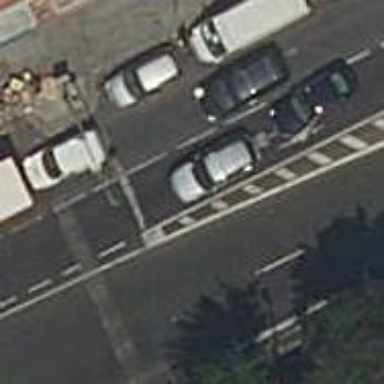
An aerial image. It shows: Road with traffic signals.